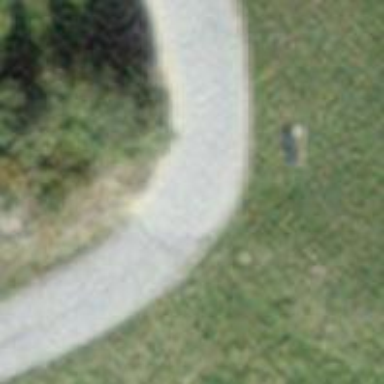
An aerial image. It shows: Bench for seating.